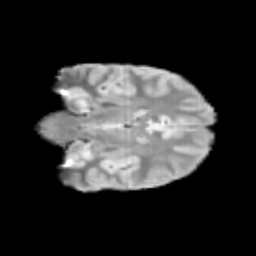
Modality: T2w
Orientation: coronal
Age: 10
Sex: female
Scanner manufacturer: siemens
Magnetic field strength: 3 T
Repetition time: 3.8 s
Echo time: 0.07 s